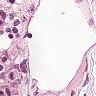
Metastatic tissue present: yes